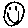
Label: smiley face